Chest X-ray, PA view. Patient: 68 years old, sex F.
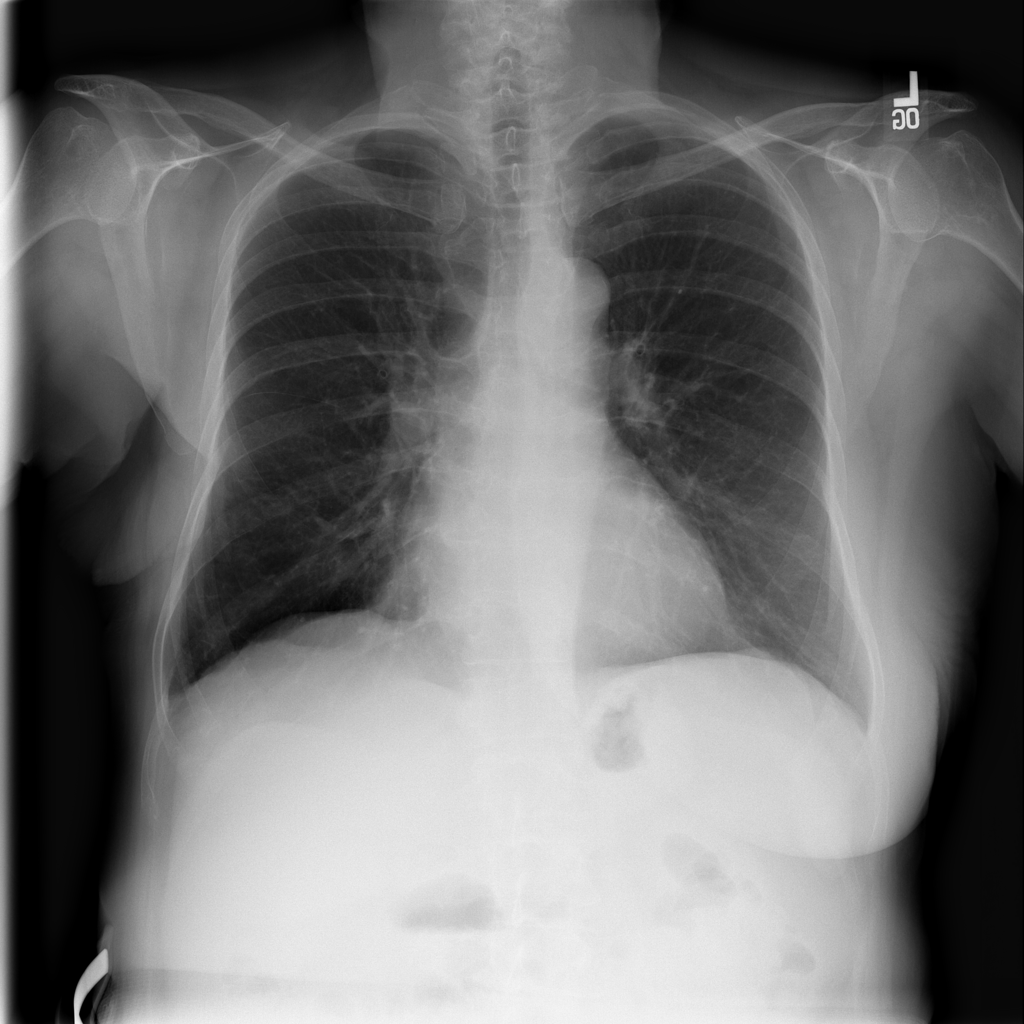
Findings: No Finding